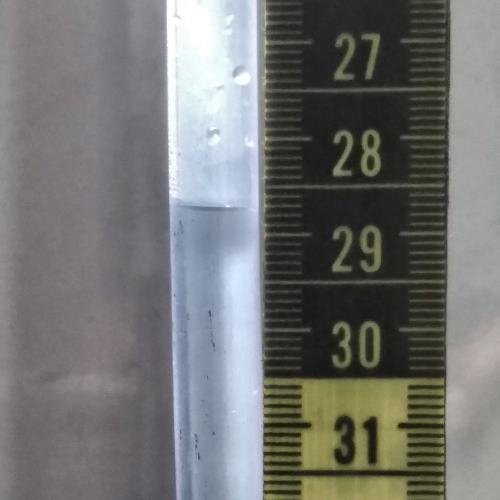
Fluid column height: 28.7 cm